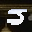
Label: 5